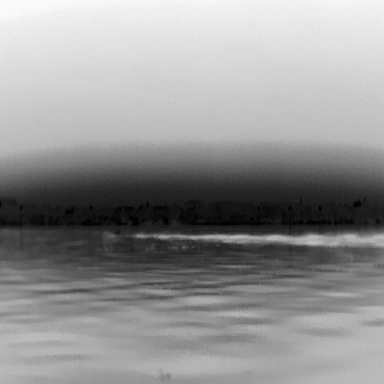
There is a canoe in the infrared image.